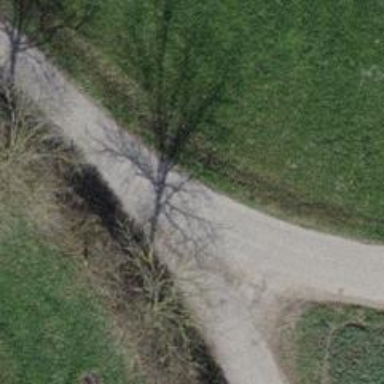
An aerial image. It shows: Well-maintained track road of grade 1.